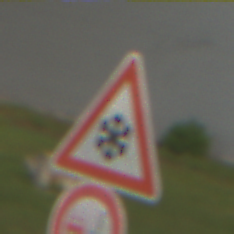
Verkehrszeichen: SchneeOderEisglaette
Zusatzzeichen unten: VerbotUeberholenEinspurigeFahrzeuge
Umgebung: Outdoor, Suburban
Tageszeit: MorningAfternoon
Wetter: PartlyCloudy
Licht: Natural
Jahreszeit: NotSpecified
Kontrast: HighContrast